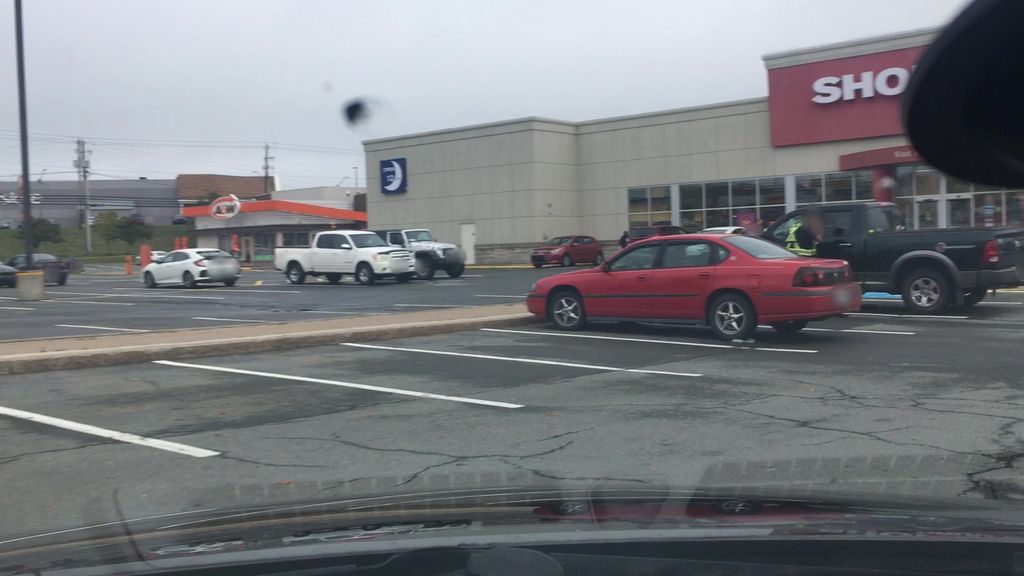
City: halifax